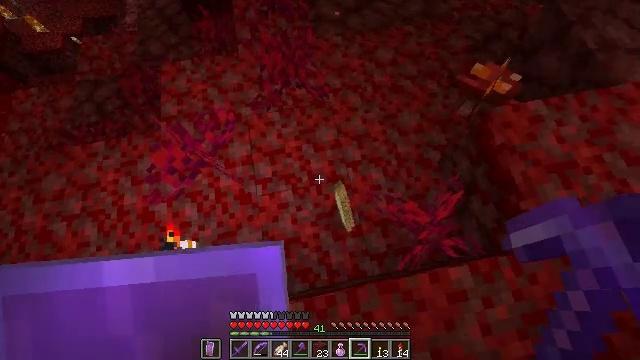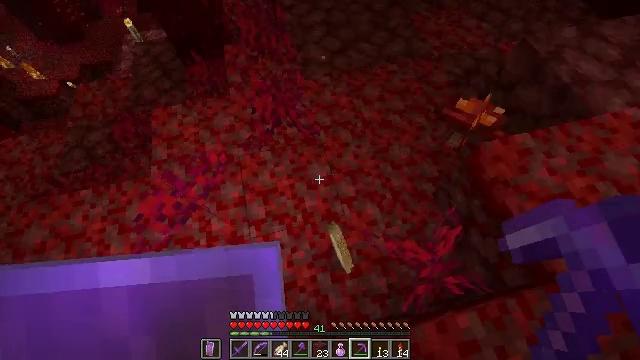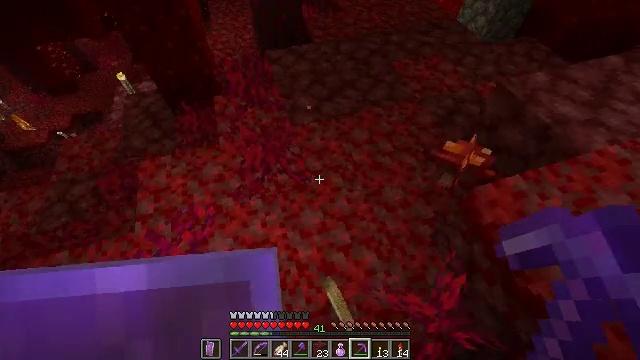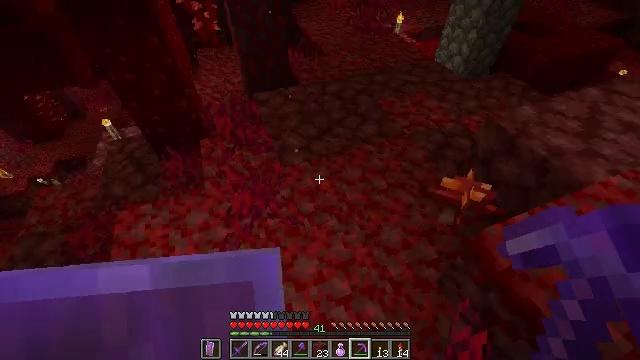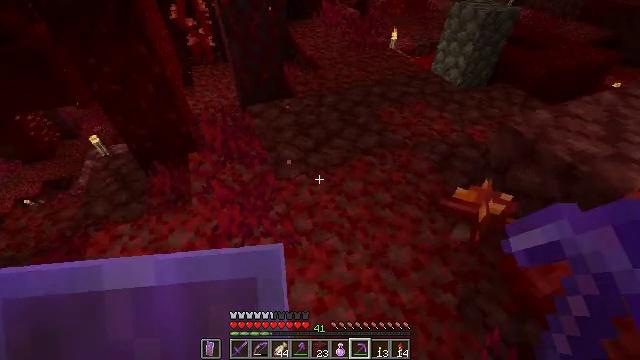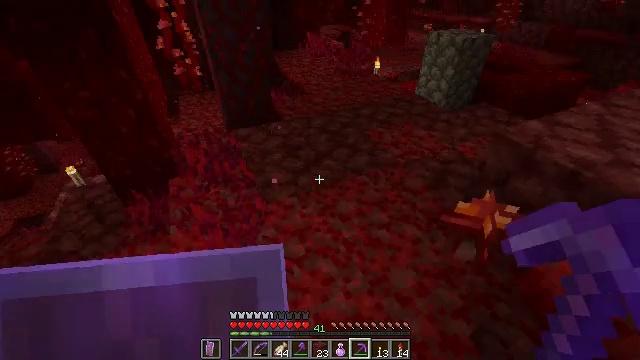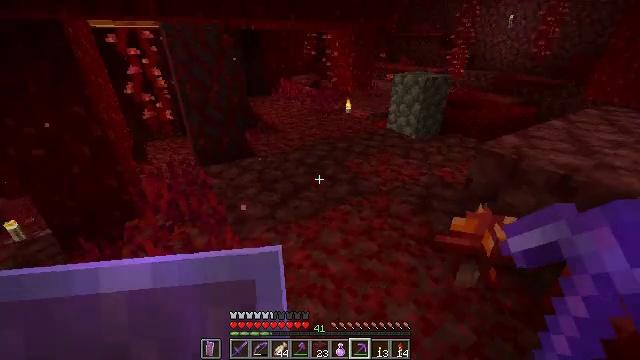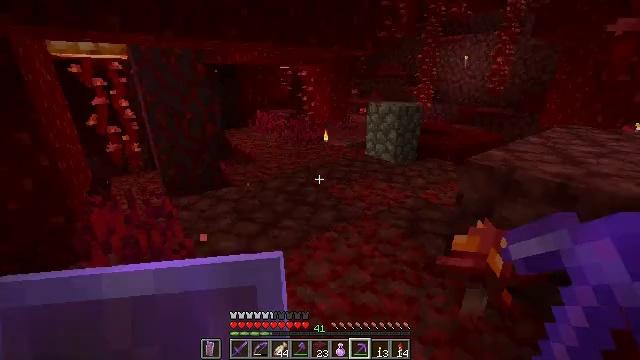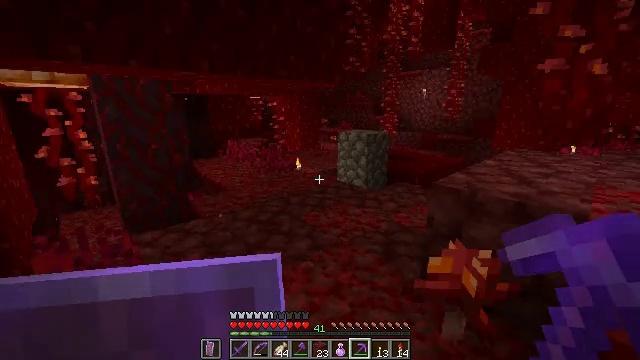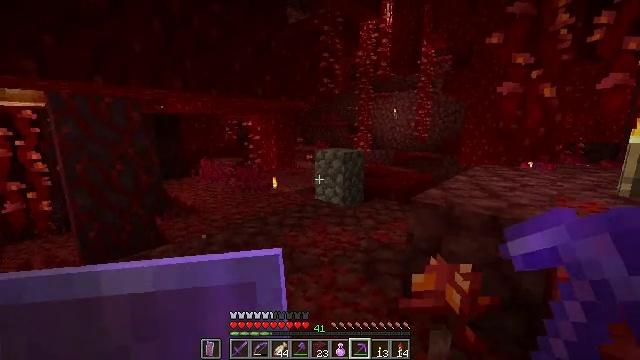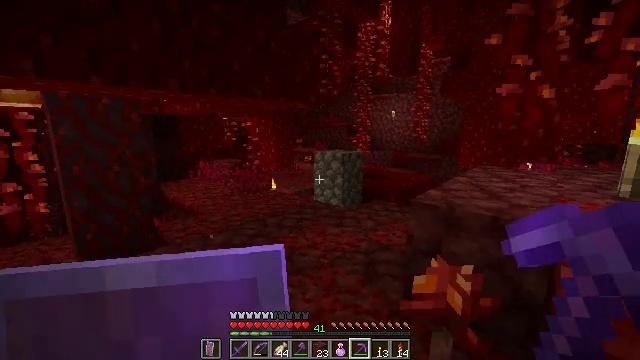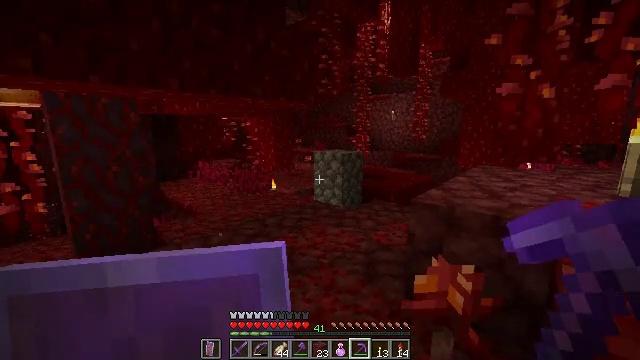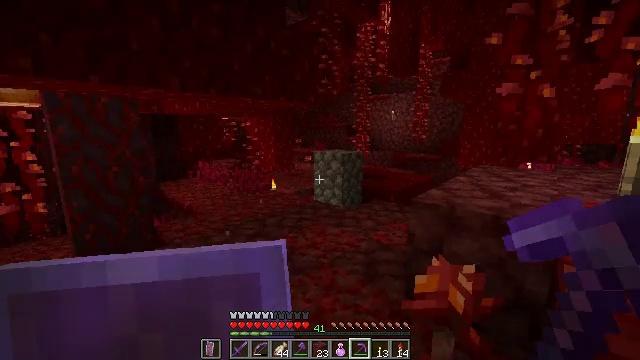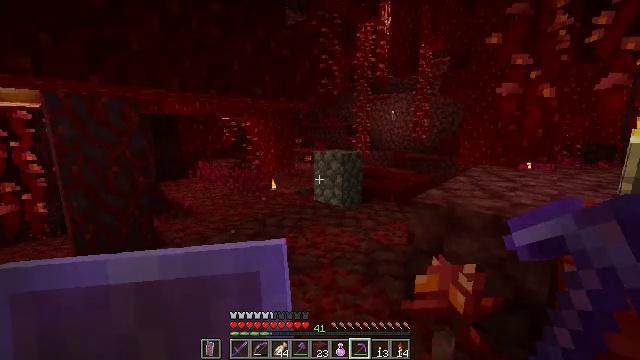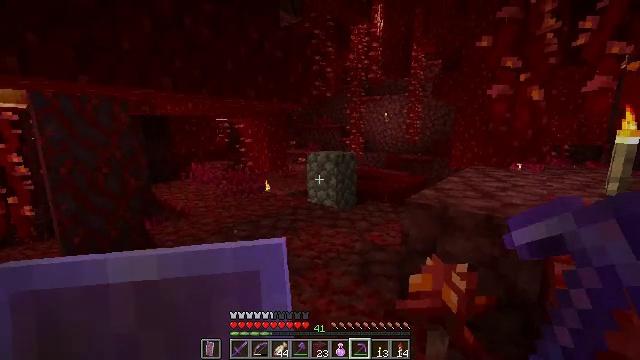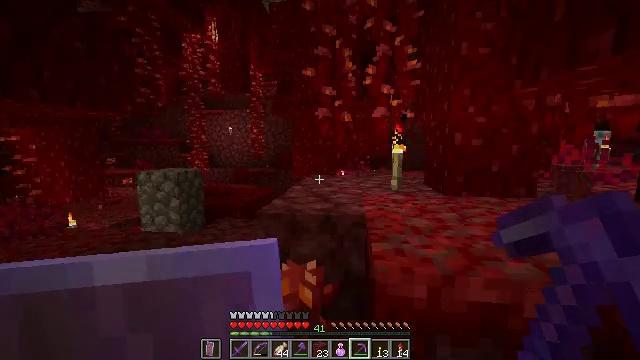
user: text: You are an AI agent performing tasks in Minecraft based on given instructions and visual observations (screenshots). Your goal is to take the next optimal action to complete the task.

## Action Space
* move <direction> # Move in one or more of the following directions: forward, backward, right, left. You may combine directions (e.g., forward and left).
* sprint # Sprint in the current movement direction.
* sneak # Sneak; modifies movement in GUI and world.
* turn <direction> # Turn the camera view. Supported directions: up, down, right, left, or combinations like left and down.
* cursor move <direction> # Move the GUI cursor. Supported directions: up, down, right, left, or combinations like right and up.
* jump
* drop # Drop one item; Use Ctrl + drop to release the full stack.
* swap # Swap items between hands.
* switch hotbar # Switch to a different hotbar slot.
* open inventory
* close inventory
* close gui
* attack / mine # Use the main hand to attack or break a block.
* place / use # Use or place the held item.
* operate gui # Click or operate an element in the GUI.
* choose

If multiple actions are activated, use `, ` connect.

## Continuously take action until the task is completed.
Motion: motion action
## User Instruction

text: Collect crimson stem for building materials.
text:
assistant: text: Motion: move forward, turn right and up
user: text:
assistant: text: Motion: move forward, turn right and up
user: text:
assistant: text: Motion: move forward, turn right and up
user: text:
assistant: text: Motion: turn right and up
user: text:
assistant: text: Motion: turn right and up
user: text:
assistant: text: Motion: turn right and up
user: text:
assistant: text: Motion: turn right and up
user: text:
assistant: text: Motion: turn right and up
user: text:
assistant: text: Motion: turn right and up
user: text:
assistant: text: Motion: no_op
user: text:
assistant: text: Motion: no_op
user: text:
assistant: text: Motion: no_op
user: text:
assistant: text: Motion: no_op
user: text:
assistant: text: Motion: turn right
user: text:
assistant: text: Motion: turn right and up
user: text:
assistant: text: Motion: move forward, turn right and up
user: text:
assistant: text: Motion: move forward, turn right and up
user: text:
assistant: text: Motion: move forward
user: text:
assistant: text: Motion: move forward
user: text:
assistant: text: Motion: move forward, jump
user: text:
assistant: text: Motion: move forward, jump
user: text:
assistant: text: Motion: move forward, turn left, jump
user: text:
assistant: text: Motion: move forward, jump
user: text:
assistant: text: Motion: move forward
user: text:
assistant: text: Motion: move forward
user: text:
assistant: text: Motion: move forward
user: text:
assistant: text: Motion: move forward
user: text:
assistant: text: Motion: move forward
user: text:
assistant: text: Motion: move forward
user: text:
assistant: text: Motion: move forward